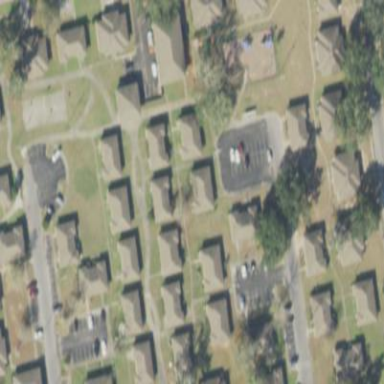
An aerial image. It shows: Single-family residential area.